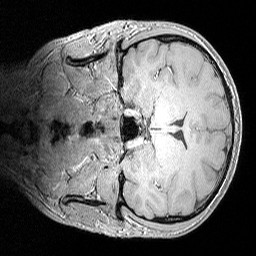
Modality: MP2RAGE
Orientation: coronal
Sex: male
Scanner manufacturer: siemens
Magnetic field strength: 3 T
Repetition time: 5 s
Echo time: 0.00292 s